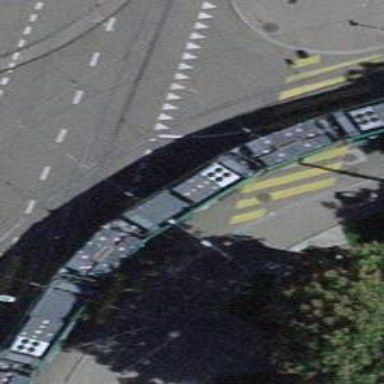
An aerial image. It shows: Tram level crossing on railway.